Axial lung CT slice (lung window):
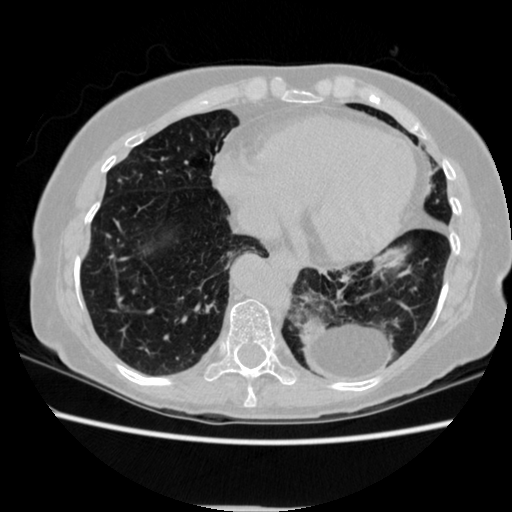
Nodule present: no